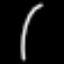
Label: squiggle